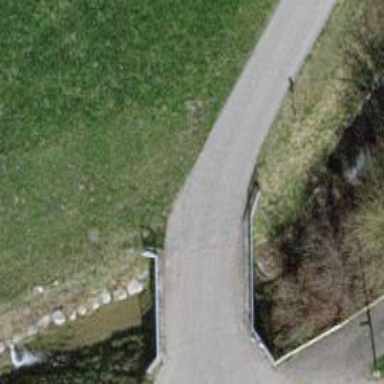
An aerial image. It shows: Unclassified road with asphalt surface is on bridge.